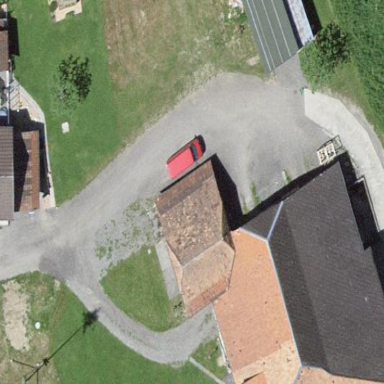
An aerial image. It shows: Farm building.